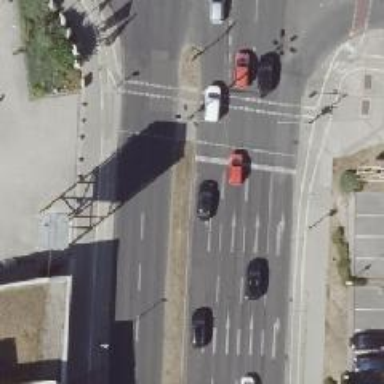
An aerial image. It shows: Road with traffic signals.